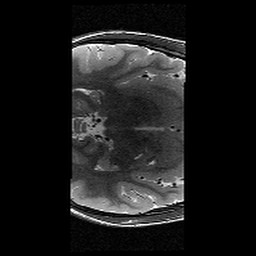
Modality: T2w
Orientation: axial
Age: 12
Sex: male
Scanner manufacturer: siemens
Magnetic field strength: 3 T
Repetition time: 9.23 s
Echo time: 0.067 s